Question: When I look at this AVR assembly code with its equivalent (partially completed) address and binaries on I cannot figure out which registers are supposed to be r10 and r20. What I can figure out is, at least I believe, that registers X and Y are $004A and $004B respectively

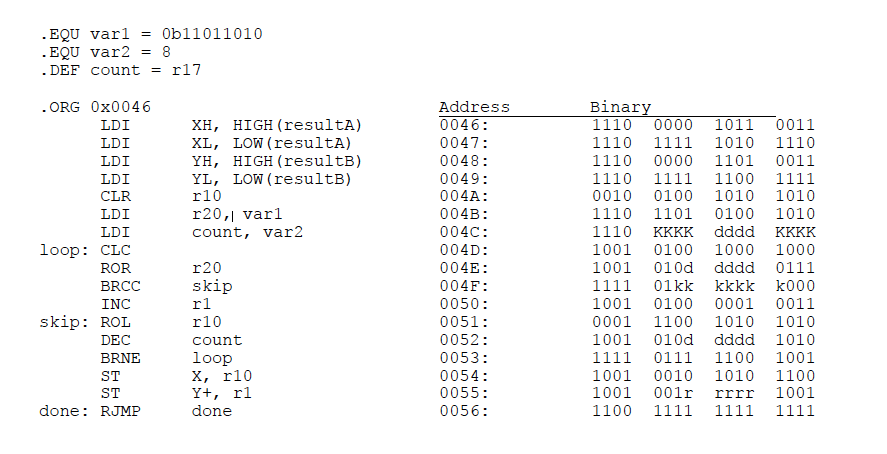
Answer: In AVR architecture the registers are located at the first 32 address in data memory space as appears in the following picture.
<URL>
the address of the register could be representable in 5 bits in the instruction opcode to know exactly where is the 5 bit in the opcode, you have to look at <URL> and see every instruction binary
for example if you look at the in the manual you will see the translation in binary for 'LDi' instruction which is limit you to only access the upper 16 register (from r16 to r31) the 16 is represented only in the 4 bit, so it appears in the third Nibble as litter d (d abbreviation for "destination register")
---
> I cannot figure out which registers are supposed to be r10 and r20
let us manually translation this code 'ClR R10' to opcode to figure out the answer
in the manual (page 71) you will find that the 'ClR' is Just 'EOR' (Exclusive OR) which mean
'''
clr R10
; is same opcode as
EOR R10,R10
'''
now try to found 'EOR' translation instead of 'ClR', in manual (Page 91) you will found the following
'''
EOR Rd,Rr
;will translat to
;0010 01rd dddd rrrr
'''
now replace 'Rd'and'Rr' with 'r10' ('r10' in binary will be 01010)
so the output will be
'''
;be carful in bits location
;the bits are mixed
0010 01rd dddd rrrr
<PHONE> <PHONE>
'''
this is the translate of 'CLR R10'
now try to translate 'ROR r20' by yourself (hint : 'ROR' in page 145)
---
> What I can figure out is, at least I believe, that registers X and Y are $004A and $004B respectively
, X Y and Z registers are actually pairs of r27:r26, r29:r28 and r31:r30 registers
indirect store instruction 'ST' will be translated for different opcode depend on which pairs are selected (x, y, z work as alias for these pairs) and you could see them in in the manual
<URL>